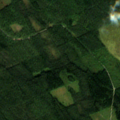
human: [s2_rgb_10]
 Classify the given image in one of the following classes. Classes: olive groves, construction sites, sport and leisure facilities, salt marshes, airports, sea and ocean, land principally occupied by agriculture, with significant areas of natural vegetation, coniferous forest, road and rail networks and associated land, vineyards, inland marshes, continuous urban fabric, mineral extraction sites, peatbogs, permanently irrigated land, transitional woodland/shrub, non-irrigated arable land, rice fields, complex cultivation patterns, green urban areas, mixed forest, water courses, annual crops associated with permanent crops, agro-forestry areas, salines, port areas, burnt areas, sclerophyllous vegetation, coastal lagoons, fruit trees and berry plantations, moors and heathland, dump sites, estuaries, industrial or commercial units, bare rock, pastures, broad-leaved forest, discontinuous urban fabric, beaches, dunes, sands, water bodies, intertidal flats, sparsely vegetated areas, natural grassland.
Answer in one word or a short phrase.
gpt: coniferous forest, transitional woodland/shrub